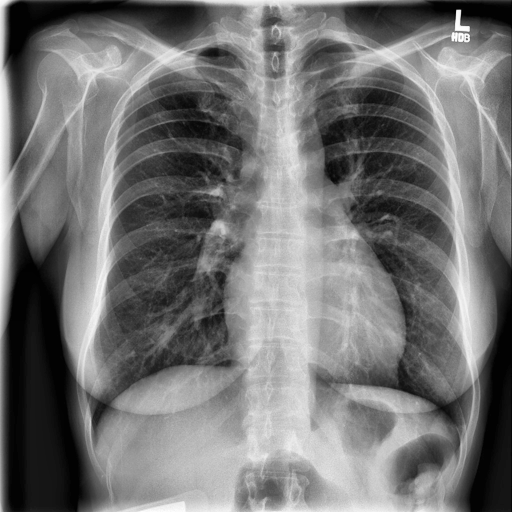
Finding: NORMAL